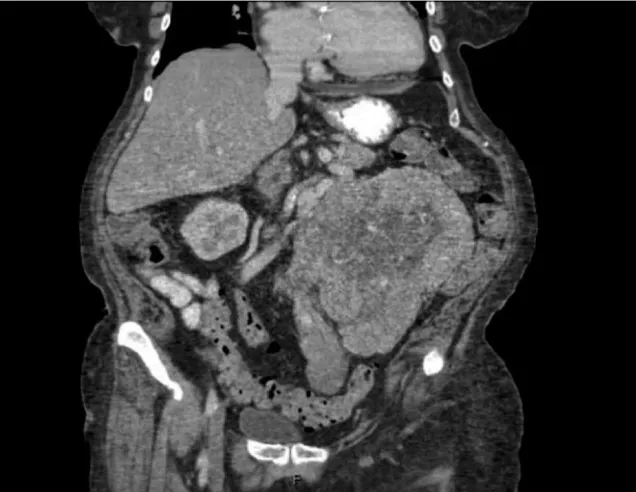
Coronal view of computed tomography of abdomen/pelvis revealing a large left renal mass with direct extension into the left gonadal vein.
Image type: radiology (ct)